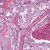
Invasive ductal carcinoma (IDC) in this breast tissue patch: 1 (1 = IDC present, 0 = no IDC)